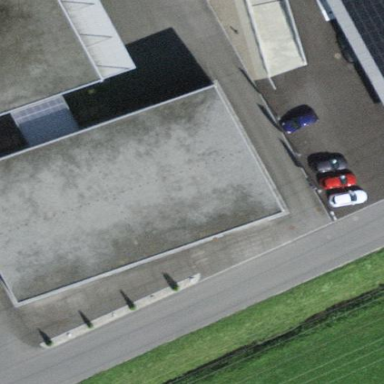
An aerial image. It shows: Industrial building.